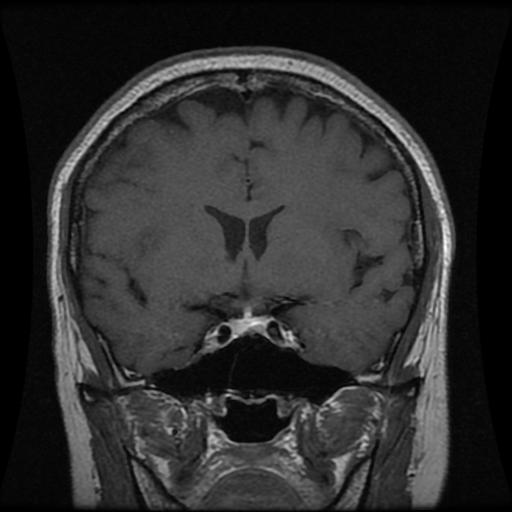
Label: pituitary